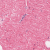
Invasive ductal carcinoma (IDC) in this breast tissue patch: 0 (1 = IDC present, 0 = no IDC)